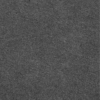
Label: dusty